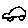
Label: car